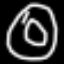
Label: donut